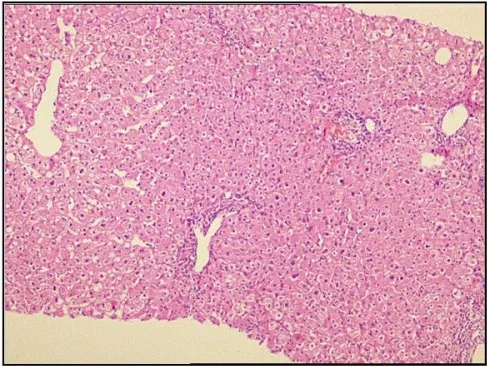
In the second biopsy, inclusions and chronic hepatitic changes are dramatically reduced, (H&E, x200).
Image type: pathology (h&e)